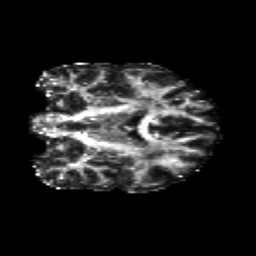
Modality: FA
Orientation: coronal
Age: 52
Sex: male
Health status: healthy
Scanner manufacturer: siemens
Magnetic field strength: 3 T
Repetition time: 10.8 s
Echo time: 0.082 s